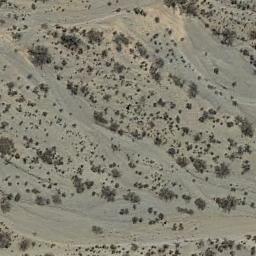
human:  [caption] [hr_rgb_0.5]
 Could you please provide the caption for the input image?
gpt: There are many bushes make up the chaparral in the bare land .

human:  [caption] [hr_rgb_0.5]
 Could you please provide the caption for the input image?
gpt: Chaparral is distributed cluster by cluster on the steep slopes of the desert .

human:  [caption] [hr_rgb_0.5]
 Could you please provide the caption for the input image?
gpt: A lot of small chaparrals grow in the desert and the dry river channel beside .

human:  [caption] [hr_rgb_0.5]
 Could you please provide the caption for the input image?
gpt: In this jungle, Only the little vegetation can be seen .

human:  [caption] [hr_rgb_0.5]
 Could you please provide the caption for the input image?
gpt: The chaparral is not evenly distributed .